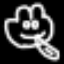
Label: frog